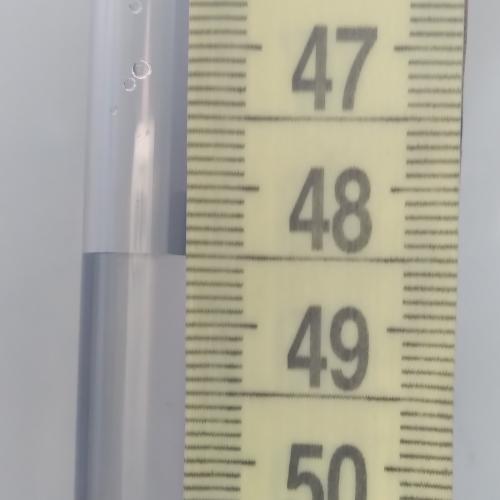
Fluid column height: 48.5 cm